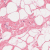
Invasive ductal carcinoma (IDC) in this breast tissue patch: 0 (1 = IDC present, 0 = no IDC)